Question: When the user finishes to type in a URL in a contenteditable div, I want to autolink it, like Medium does: .
I'm wondering how it is possible to achieve that using selection/range (I do not need to support IE, only modern versions of Chrome, Firefox and Safari), if possible without rangy (but if that is the only solution I would use it).
I'm able to detect if an URL preceed the caret after a user presses the space key, but I can't have 'execcommand('createLink'...)' work on my range.
Here is a very simplified example (<URL> where I try to format in bold the 4 characters preceding the caret after the user presses the space key:
'''
$("#editor").on("keypress", function(event) {
var pressedChar = String.fromCharCode(event.which);
if(/\s/.test(pressedChar)) {
var selection = window.getSelection();
var range = selection.getRangeAt(0);
range.setStart(range.startContainer, range.startOffset - 4);
selection.removeAllRanges();
selection.addRange(range);
document.execCommand('bold', false);
}
}
'''
When I type a few characters and then a space, the 4 previous characters are not formatted in bold as I'd like, they just disappear from the div and only the new characters that I type afterwards are bolded.
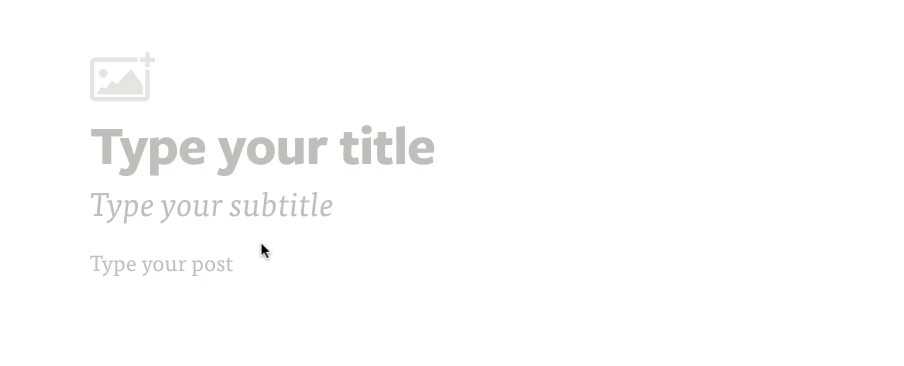
Answer: Finally found a workaround, without using 'execCommand':
1. delete the range content: range.deleteContents()
2. create the link node I want to insert
3. insert the node in the range: range.insertNode(createdLinkNode)
4. place the caret right after the inserted node:
'''
range.setStartAfter(createdLinkNode);
range.setEndAfter(createdLinkNode);
selection.removeAllRanges();
selection.addRange(range);
'''